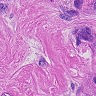
Metastatic tissue present: yes